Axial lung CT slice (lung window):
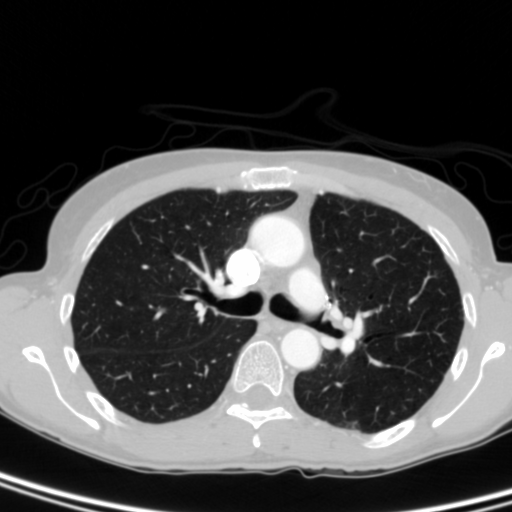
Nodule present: no